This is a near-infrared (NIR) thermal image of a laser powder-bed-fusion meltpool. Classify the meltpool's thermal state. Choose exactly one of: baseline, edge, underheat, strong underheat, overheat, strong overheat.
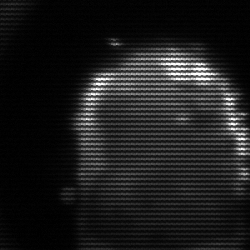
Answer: baseline